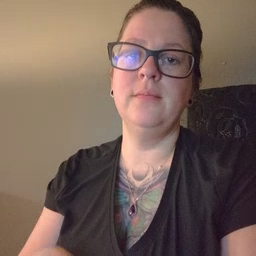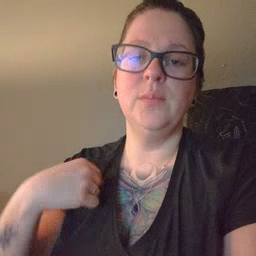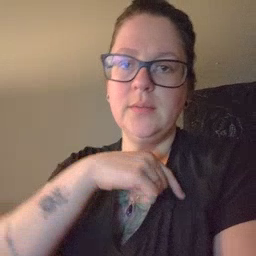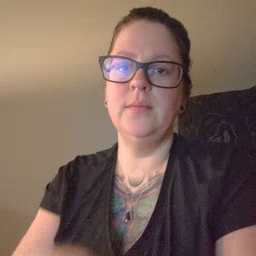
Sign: weus